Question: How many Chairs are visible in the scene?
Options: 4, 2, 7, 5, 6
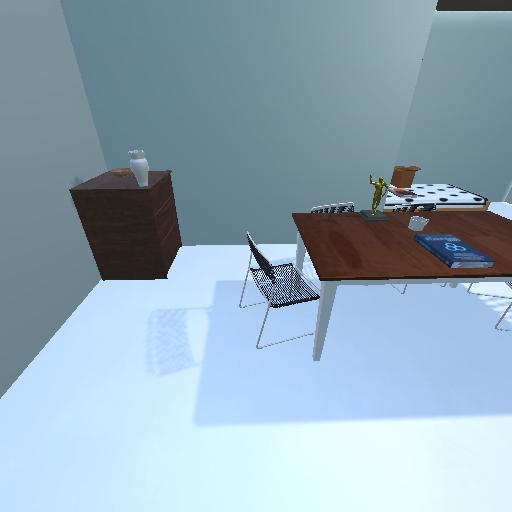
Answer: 4